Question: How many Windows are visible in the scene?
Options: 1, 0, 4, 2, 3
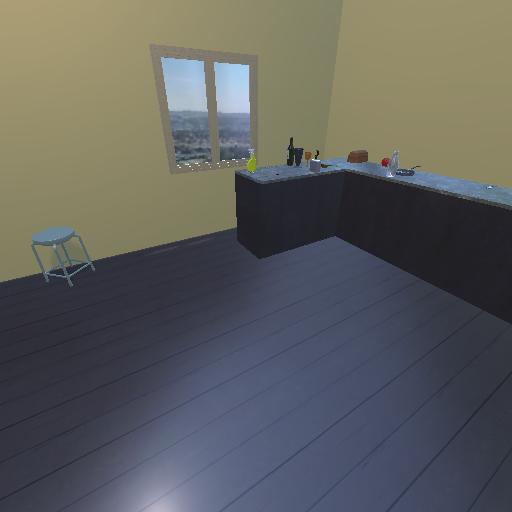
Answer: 1